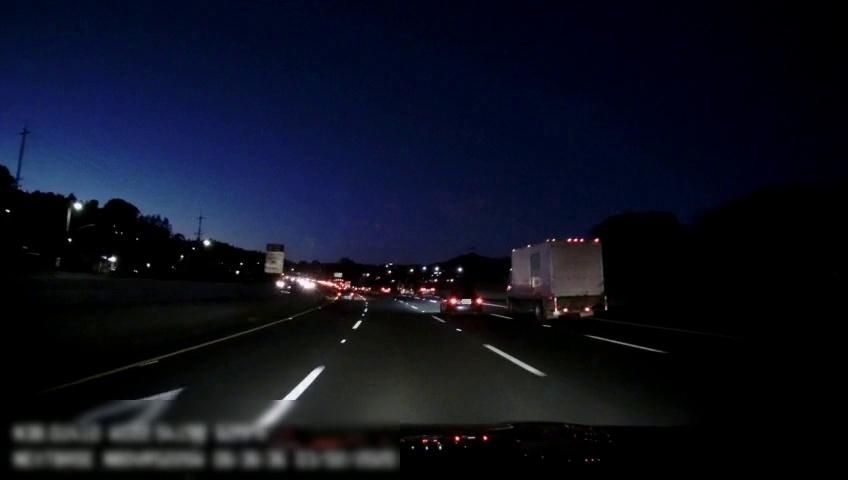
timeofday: Night
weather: Other
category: Drivable Space
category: Vehicles | Car
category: Vehicles | Truck
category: Vehicles | Other LV
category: Vehicles | SUV
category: Vehicles | Car
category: Vehicles | Car
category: Lanes | Alternate Lane
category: Lanes | Current Lane
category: Lanes | Current Lane
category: Lanes | Alternate Lane
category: Lanes | Alternate Lane
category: Traffic | Signs